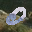
Label: 0